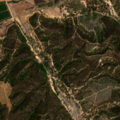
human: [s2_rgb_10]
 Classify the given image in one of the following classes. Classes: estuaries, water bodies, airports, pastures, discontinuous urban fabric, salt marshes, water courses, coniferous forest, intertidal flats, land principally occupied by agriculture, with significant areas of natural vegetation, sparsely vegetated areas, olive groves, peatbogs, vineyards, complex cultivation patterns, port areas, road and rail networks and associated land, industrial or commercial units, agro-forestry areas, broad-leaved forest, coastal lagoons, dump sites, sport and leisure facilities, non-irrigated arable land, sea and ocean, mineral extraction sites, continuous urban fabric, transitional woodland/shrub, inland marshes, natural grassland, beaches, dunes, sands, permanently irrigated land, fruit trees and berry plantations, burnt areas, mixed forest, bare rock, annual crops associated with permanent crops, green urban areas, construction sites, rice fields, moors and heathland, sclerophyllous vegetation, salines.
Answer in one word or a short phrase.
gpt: rice fields, broad-leaved forest, transitional woodland/shrub